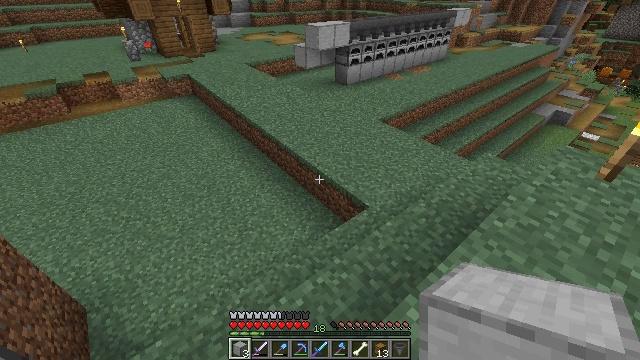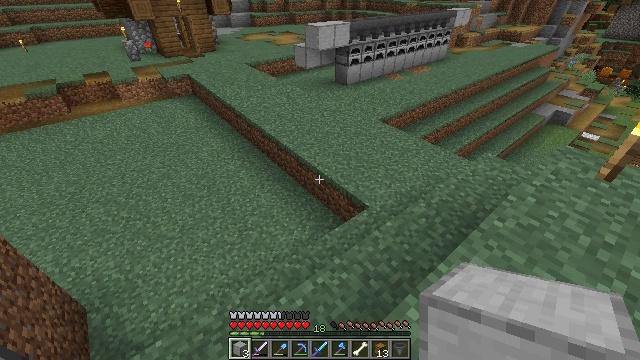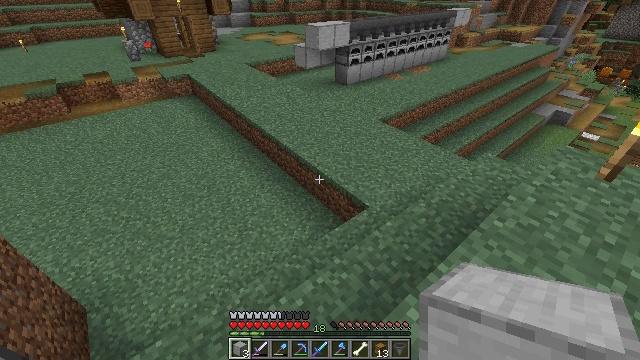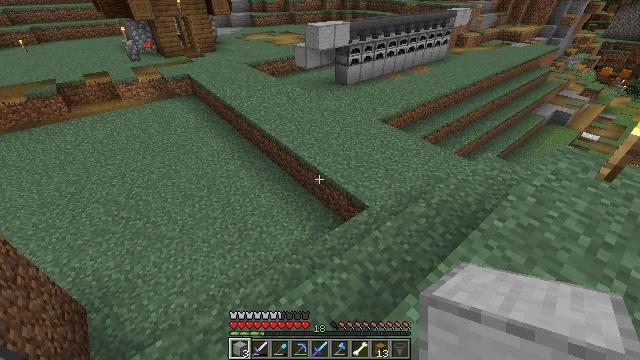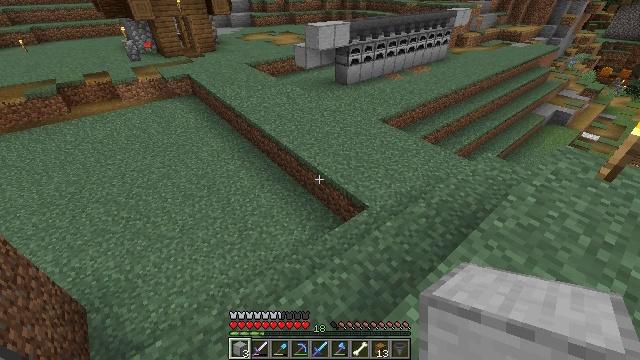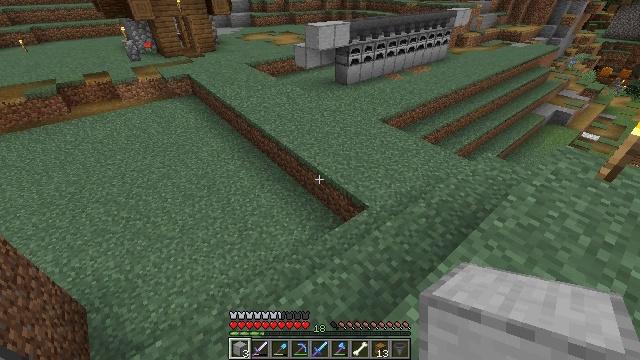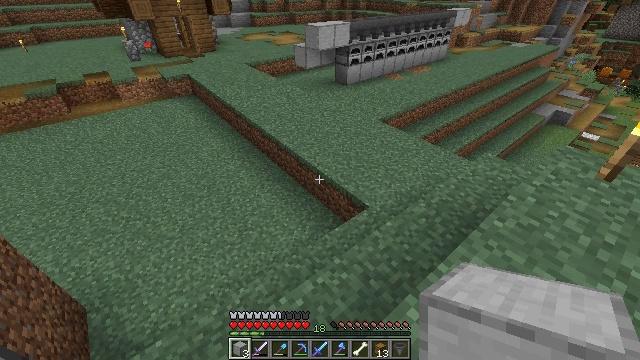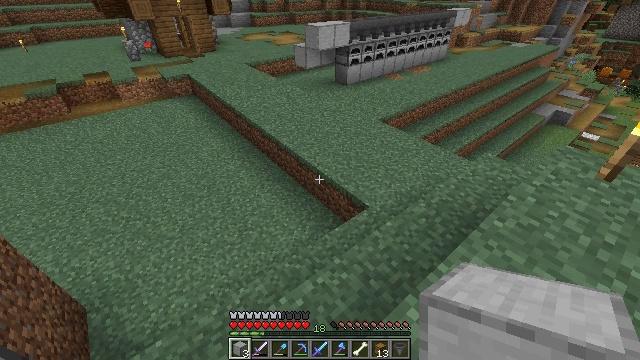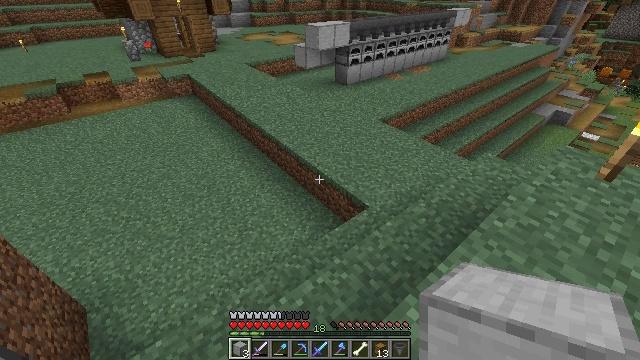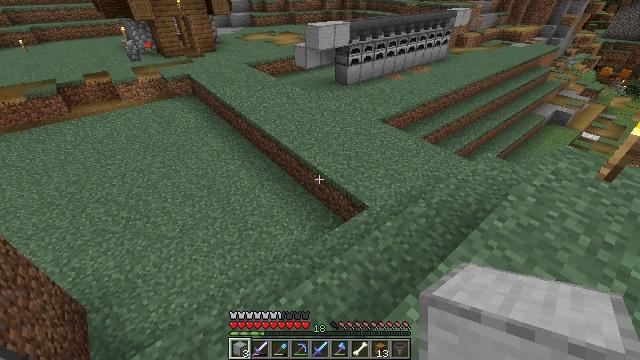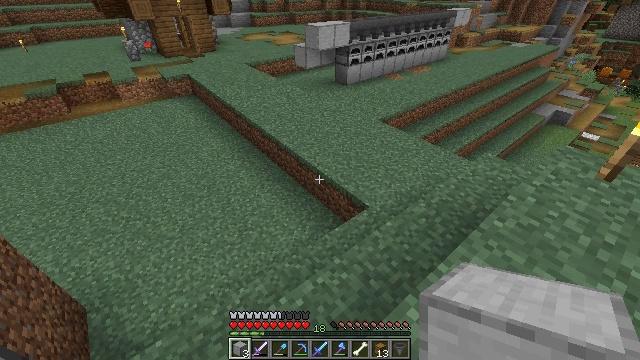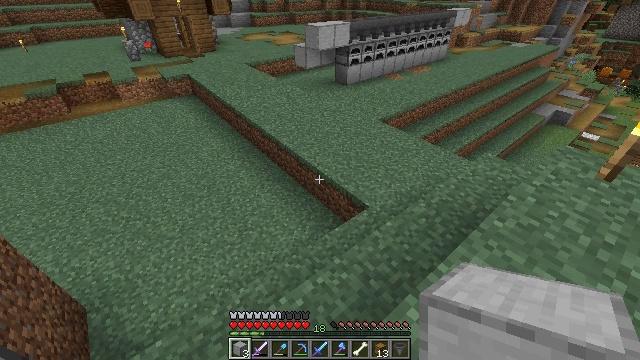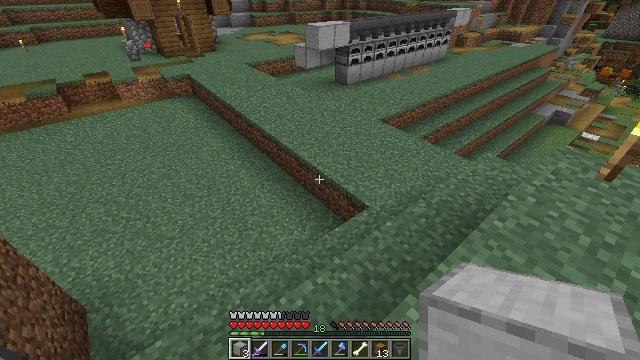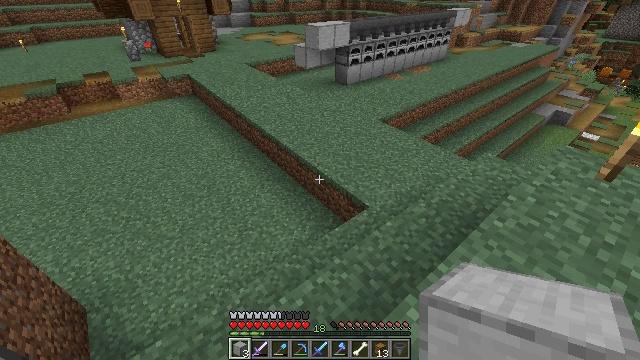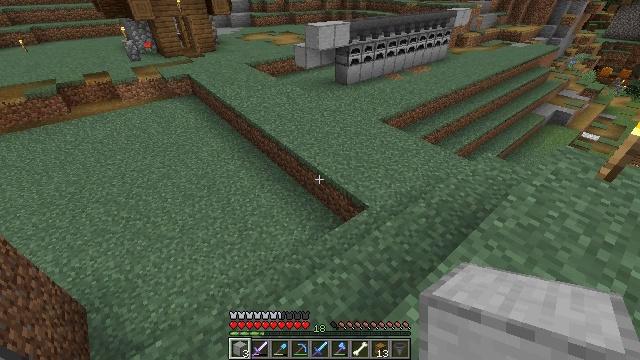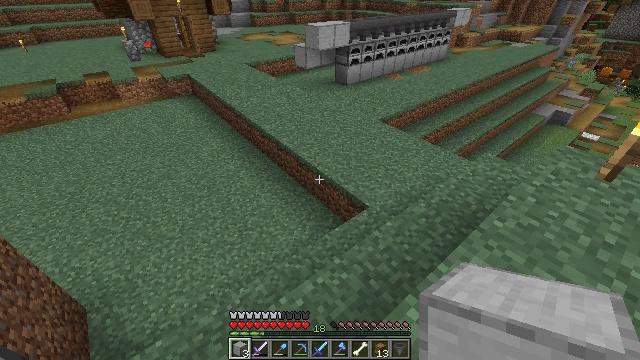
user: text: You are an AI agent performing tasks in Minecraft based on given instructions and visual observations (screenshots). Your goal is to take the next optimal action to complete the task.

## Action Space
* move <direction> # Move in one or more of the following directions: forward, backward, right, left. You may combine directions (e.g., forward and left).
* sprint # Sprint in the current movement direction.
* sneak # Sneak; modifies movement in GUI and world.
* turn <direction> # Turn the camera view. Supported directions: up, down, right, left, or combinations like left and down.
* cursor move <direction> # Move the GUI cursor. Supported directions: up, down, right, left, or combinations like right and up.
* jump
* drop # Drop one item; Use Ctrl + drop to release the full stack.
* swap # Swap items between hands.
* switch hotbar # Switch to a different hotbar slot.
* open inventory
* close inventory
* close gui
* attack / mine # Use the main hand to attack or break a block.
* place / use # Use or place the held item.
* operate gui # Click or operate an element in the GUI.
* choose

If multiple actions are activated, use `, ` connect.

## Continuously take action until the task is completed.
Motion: motion action
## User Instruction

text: Interact with the furnace to make smooth stone.
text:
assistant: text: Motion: no_op
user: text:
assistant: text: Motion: no_op
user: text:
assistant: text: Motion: no_op
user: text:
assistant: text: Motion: no_op
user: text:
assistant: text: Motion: no_op
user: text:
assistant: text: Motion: no_op
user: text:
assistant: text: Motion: no_op
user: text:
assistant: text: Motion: no_op
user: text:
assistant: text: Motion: no_op
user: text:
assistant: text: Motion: no_op
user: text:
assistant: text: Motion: no_op
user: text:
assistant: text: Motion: no_op
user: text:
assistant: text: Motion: no_op
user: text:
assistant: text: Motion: no_op
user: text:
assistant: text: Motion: no_op
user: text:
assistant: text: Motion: no_op
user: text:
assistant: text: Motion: no_op
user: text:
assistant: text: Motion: no_op
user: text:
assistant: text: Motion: no_op
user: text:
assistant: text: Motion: no_op
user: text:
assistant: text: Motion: no_op
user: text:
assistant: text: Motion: no_op
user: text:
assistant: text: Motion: no_op
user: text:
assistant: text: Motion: no_op
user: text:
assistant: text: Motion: no_op
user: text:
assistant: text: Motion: no_op
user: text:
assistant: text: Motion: no_op
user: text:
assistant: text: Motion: no_op
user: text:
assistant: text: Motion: no_op
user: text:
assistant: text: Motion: no_op